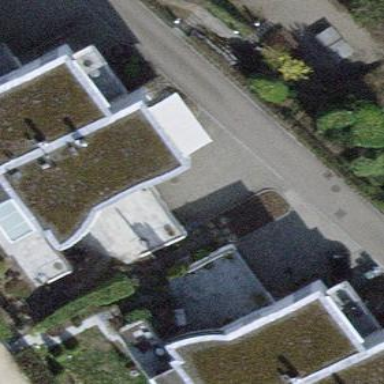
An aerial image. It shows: Semi-detached house with flat roof.